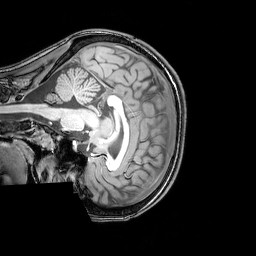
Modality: T1w
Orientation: sagittal
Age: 24
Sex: female
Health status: healthy
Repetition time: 0.081 s
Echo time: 0.037 s